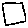
Label: square